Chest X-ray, AP view. Patient: 57 years old, sex F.
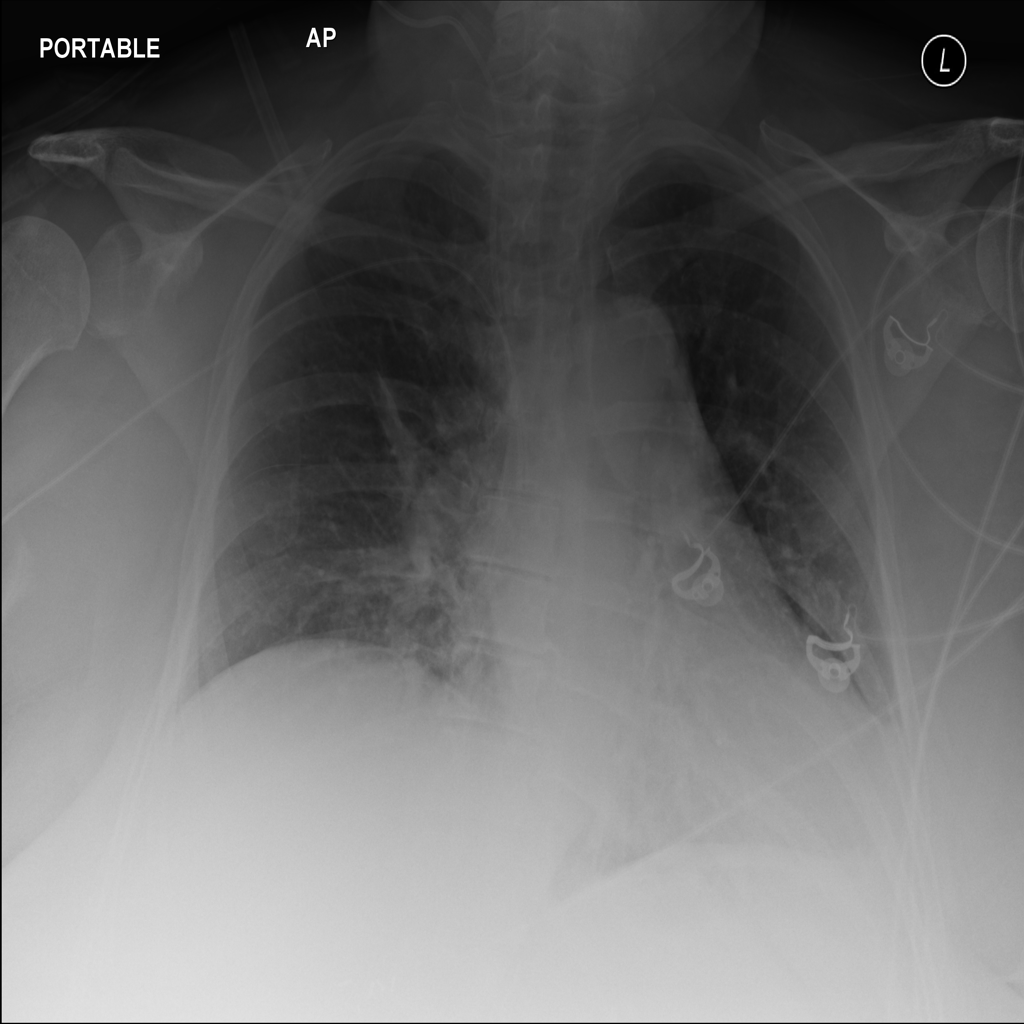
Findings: Atelectasis